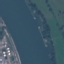
Label: River